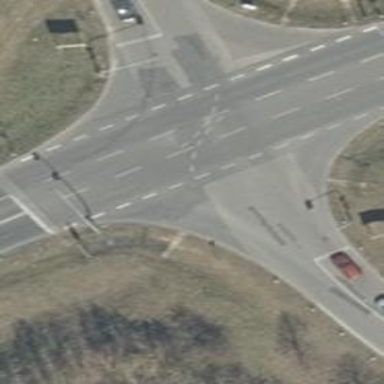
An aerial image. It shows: Road with traffic signals.